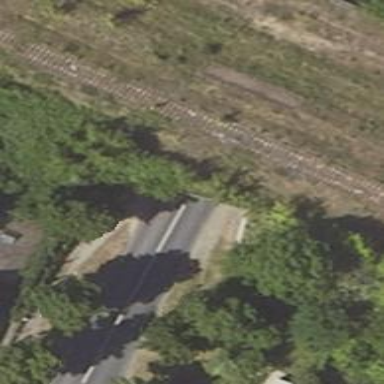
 passing through tunnel. The road has designated cycle lane."